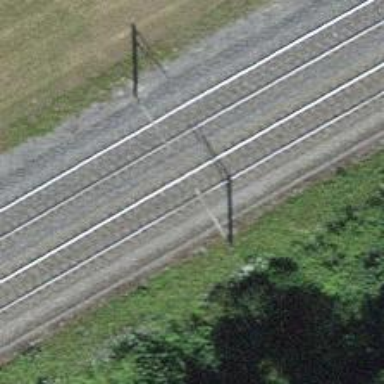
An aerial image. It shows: Single-track electrified railway with contact line.